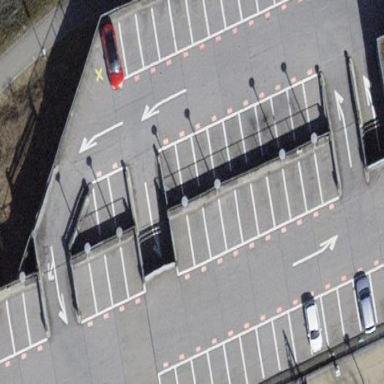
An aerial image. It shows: Multi-storey parking facility with park and ride option available.